The image folds the raw vibration samples of a bearing signal into a 2-D grayscale square (signal-to-image encoding). What is the most likely bearing condition (normal, inner_race, outer_race, ball)?
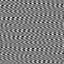
Answer: outer_race